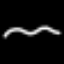
Label: squiggle